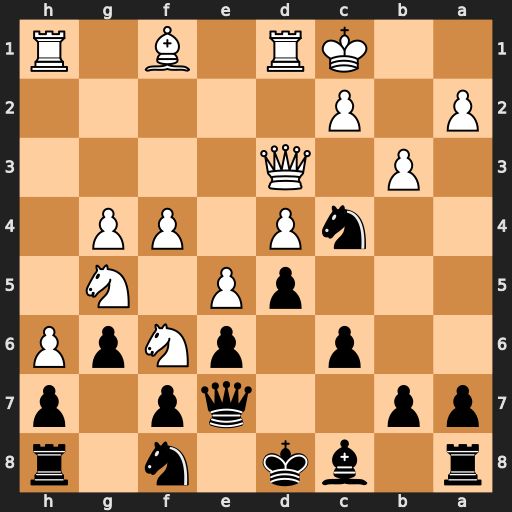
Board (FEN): r1bk1n1r/pp2qp1p/2p1pNpP/3pP1N1/2nP1PP1/1P1Q4/P1P5/2KR1B1R
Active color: b
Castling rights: -
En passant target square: -
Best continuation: Qa3+ Kb1 Qb2#